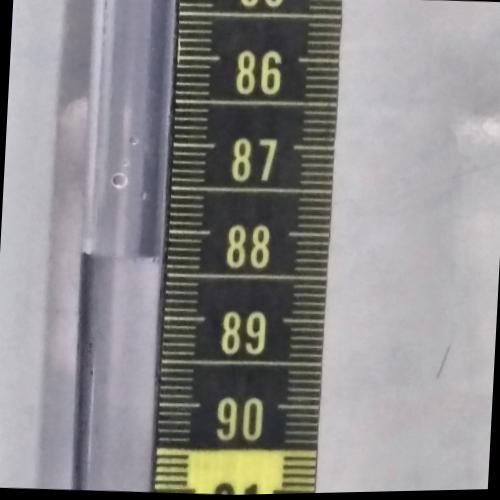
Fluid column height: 88.3 cm